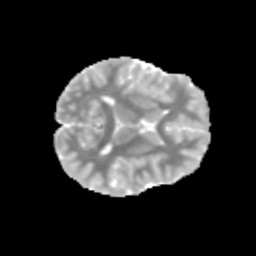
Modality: MD
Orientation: axial
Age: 11
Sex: male
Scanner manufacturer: siemens
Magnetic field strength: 3 T
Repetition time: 3.8 s
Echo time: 0.07 s